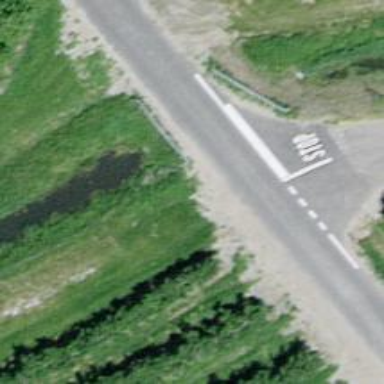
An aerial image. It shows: Culvert underpass for canal.